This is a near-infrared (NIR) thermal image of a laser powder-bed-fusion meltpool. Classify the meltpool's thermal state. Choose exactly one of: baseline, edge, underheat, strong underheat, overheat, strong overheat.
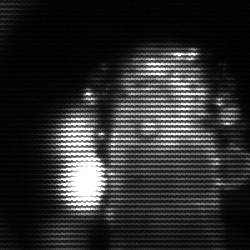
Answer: strong underheat